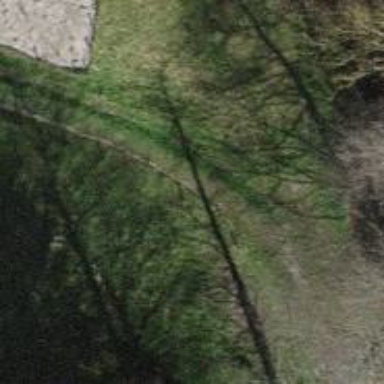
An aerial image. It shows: Unpaved track with grade2 tracktype.